Question: I am trying to log messages to console using 'Log4j'.
I have a class like below
'''
public class Demo {
private static Employee employee=null;
private static Logger logger=Logger.getRootLogger();
public static void main(String[] args) {
PropertyConfigurator.configure("log4j.properties");
if(employee!=null){
System.out.println(employee);
}else{
logger.warn("Employee object is null in Demo class main method in if(){} statement");
}
}
}
'''
I have 'log4j.properties' file in the Project folder. If I keep 'log4j.properties' file in 'classpath' I am getting file not found exception , so I kept it in Project folder.My project in eclipse is like below

'log4j.properties' file is as below
'''
log4j.rootLogger=DEBUG, lntLogger
log4j.appender.lntLogger=org.apache.log4j.ConsoleAppender
log4j.appender.lntLogger.layout=org.apache.log4j.PatternLayout
log4j.appender.CA.layout.ConversionPattern=%-4r [%t] %-5p %c - %m --date %d{dd MMM yyyy} %n
'''
Now I am expecting output in the format '%-4r [%t] %-5p %c - %m --date %d{dd MMM yyyy} %n'
But I am getting Only my message in the console like
'Employee object is null in Demo class main method in if(){} statement'
Now my question is why my log is not coming in the format what I have specified in properties file.
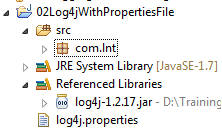
Answer: In 'log4j.properties' file change 4th line to
'''
log4j.appender.lntLogger.layout.ConversionPattern=%-4r [%t] %-5p %c - %m --date %d{dd MMM yyyy} %n
'''